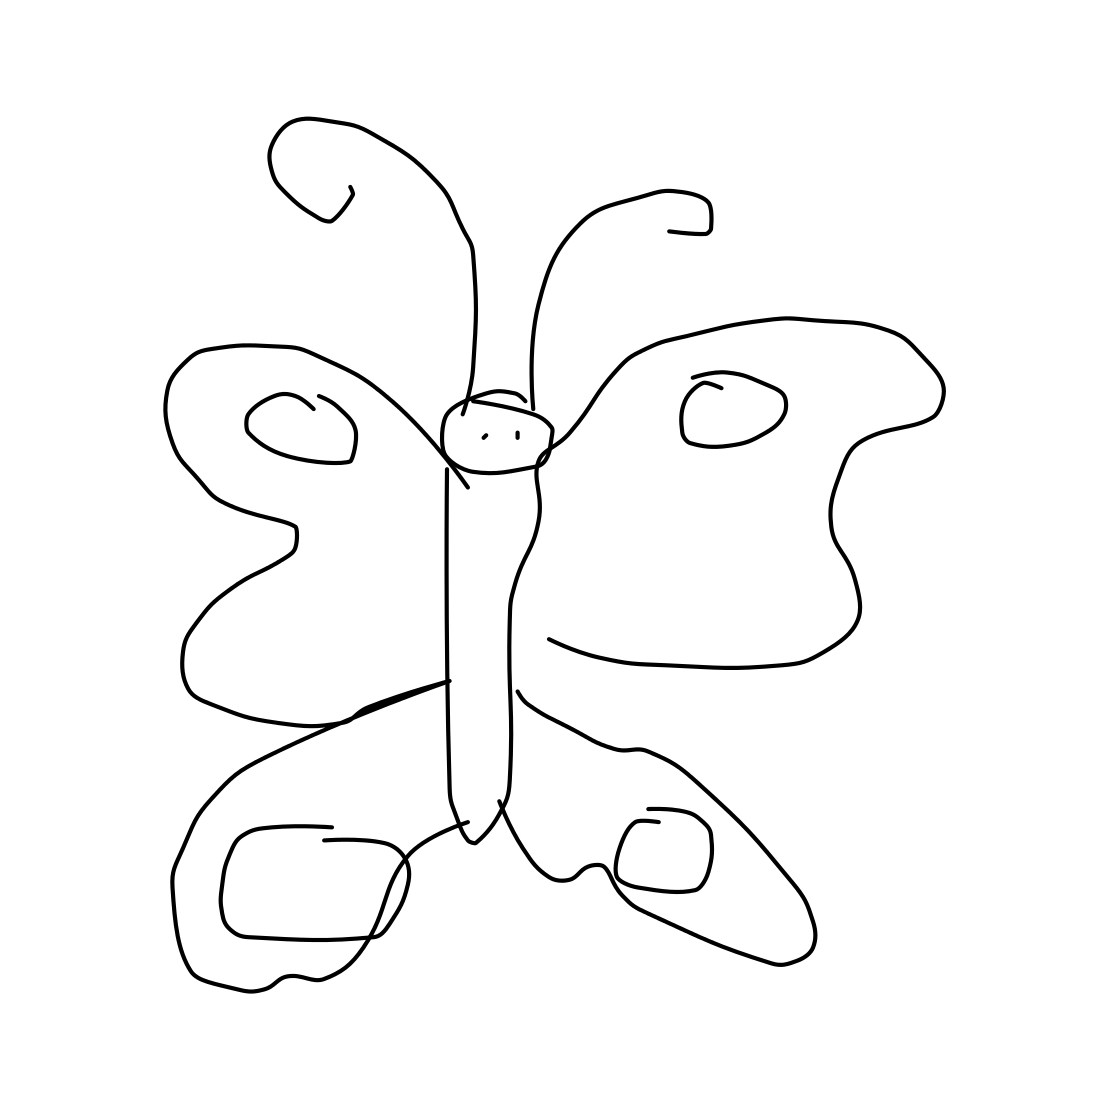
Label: butterfly